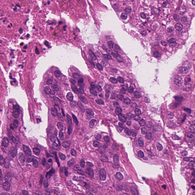
Tumor epithelial tissue: yes
Tumor-associated stroma tissue: yes
Normal tissue: no